Interaction volume radius: 10 \u00c5
Interaction volume height: 10 \u00c5
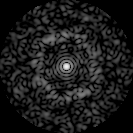
Disorder parameter: 0.833